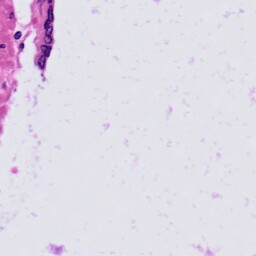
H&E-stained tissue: Prostate